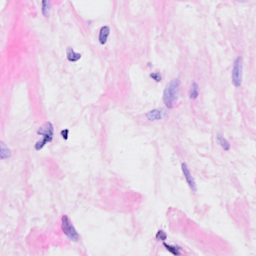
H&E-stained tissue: Breast